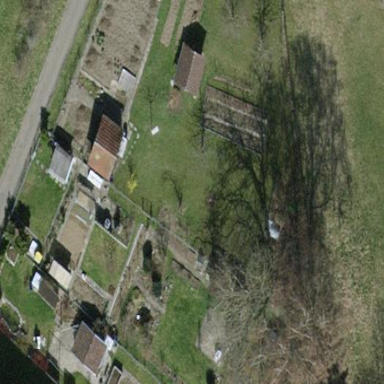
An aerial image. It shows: Area designated for allotments.